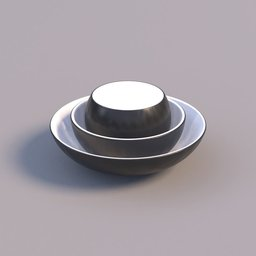
Label: decoration